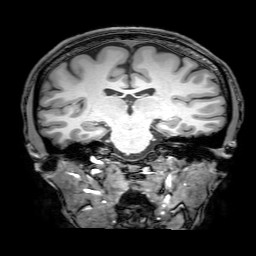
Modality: T1w
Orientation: sagittal
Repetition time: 0.00828 s
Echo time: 0.00388 s